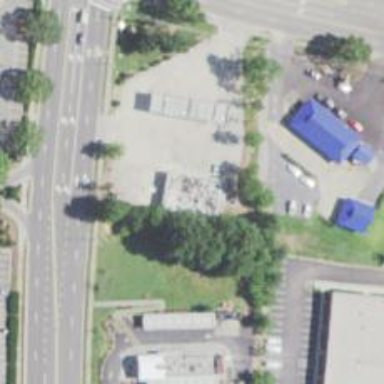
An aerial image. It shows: Convenience shop.